Question: I'm having a small layout problem with jFreeChart (1.0.14, latest maven version). As images do more than words here:

note the vertical displacement of the bars relative to the sublabels "A", "B", "C", "D". I'm not sure if this is a bug or a mis-configuration. See the code attached below to reproduce.
This code is taken out of my current project, thus there might be some unnecessary stuff in there.
'''
package de.test;
import java.awt.Color;
import java.awt.Font;
import java.awt.GradientPaint;
import java.util.Arrays;
import java.util.HashSet;
import java.util.Map;
import java.util.Random;
import java.util.Set;
import java.util.TreeMap;
import java.util.TreeSet;
import javax.swing.JFrame;
import javax.swing.JMenuBar;
import org.jfree.chart.ChartFactory;
import org.jfree.chart.ChartPanel;
import org.jfree.chart.JFreeChart;
import org.jfree.chart.axis.CategoryLabelPosition;
import org.jfree.chart.axis.CategoryLabelPositions;
import org.jfree.chart.axis.CategoryLabelWidthType;
import org.jfree.chart.axis.SubCategoryAxis;
import org.jfree.chart.plot.CategoryPlot;
import org.jfree.chart.plot.PlotOrientation;
import org.jfree.chart.renderer.category.GroupedStackedBarRenderer;
import org.jfree.data.KeyToGroupMap;
import org.jfree.data.category.DefaultCategoryDataset;
import org.jfree.text.TextBlockAnchor;
import org.jfree.ui.RectangleAnchor;
import org.jfree.ui.TextAnchor;
public class MainFrame extends JFrame {
private static final long serialVersionUID = 5309704066433738856L;
private ChartPanel panel;
public static void main(String[] args) {
new MainFrame();
}
public MainFrame() {
JMenuBar menuBar = new JMenuBar();
setDefaultCloseOperation(EXIT_ON_CLOSE);
JFreeChart chart = ChartFactory.createStackedBarChart("", "", "", null, PlotOrientation.HORIZONTAL, false, true, false);
chart.setBackgroundPaint(getBackground());
chart.setTextAntiAlias(true);
panel = new ChartPanel(chart, 400, 400, 100, 100, 1000, 1000, true, false, false, true, false, false);
Set<String> subCategories = new TreeSet<>();
GroupedStackedBarRenderer groupedStackedBarRenderer = new GroupedStackedBarRenderer();
groupedStackedBarRenderer.setDrawBarOutline(true);
GradientPaint billPaint = new GradientPaint(0.0F, 0.0F, Color.GREEN.darker(), 0.0F, 0.0F, Color.GREEN);
GradientPaint creditPaint = new GradientPaint(0.0F, 0.0F, Color.RED.darker(), 0.0F, 0.0F, Color.RED);
SubCategoryAxis subCategoryAxis = new SubCategoryAxis(null);
subCategoryAxis.setCategoryLabelPositions(CategoryLabelPositions.replaceLeftPosition( //
subCategoryAxis.getCategoryLabelPositions(), //
new CategoryLabelPosition(RectangleAnchor.CENTER, TextBlockAnchor.BOTTOM_CENTER, TextAnchor.BOTTOM_CENTER, -Math.PI / 2,
CategoryLabelWidthType.CATEGORY, 1f)));
subCategoryAxis.setMinorTickMarksVisible(false);
subCategoryAxis.setAxisLineVisible(false);
subCategoryAxis.setTickLabelFont(subCategoryAxis.getLabelFont().deriveFont(Font.BOLD));
KeyToGroupMap keyToGroupMap = new KeyToGroupMap();
Map<String, Map<String, Map<String, Double>>> map = generateRandomSet(new HashSet<>(Arrays.asList("ab", "cd", "ef", "gh")),
new HashSet<>(Arrays.asList("A", "B", "C", "D")));
DefaultCategoryDataset dataset = new DefaultCategoryDataset();
for (String employee : map.keySet()) {
Map<String, Map<String, Double>> classMap = map.get(employee);
for (String serviceClass : classMap.keySet()) {
Map<String, Double> typeMap = classMap.get(serviceClass);
subCategories.add(serviceClass.toString());
Double billValue = typeMap.containsKey("RE") ? (Double) typeMap.get("RE") : 0D;
Double creditNoteValue = typeMap.containsKey("GU") ? (Double) typeMap.get("GU") : 0D;
Double effectiveValue = Math.max(0, billValue - creditNoteValue);
dataset.addValue(effectiveValue, serviceClass + " (RE)", employee);
dataset.addValue(creditNoteValue, serviceClass + " (GU)", employee);
}
}
CategoryPlot categoryPlot = (CategoryPlot) panel.getChart().getPlot();
categoryPlot.setDataset(dataset);
categoryPlot.setDomainAxis(subCategoryAxis);
categoryPlot.setRenderer(groupedStackedBarRenderer);
int counter = 0;
for (String subCategory : subCategories) {
groupedStackedBarRenderer.setSeriesPaint(counter * 2, billPaint);
groupedStackedBarRenderer.setSeriesPaint(counter++ * 2 + 1, creditPaint);
keyToGroupMap.mapKeyToGroup(subCategory + " (RE)", subCategory);
keyToGroupMap.mapKeyToGroup(subCategory + " (GU)", subCategory);
subCategoryAxis.addSubCategory(subCategory);
}
groupedStackedBarRenderer.setSeriesToGroupMap(keyToGroupMap);
setJMenuBar(menuBar);
add(panel);
setTitle("main.title");
pack();
setVisible(true);
}
private Map<String, Map<String, Map<String, Double>>> generateRandomSet(Set<String> emplNames, Set<String> subNames) {
Random rnd = new Random();
Map<String, Map<String, Map<String, Double>>> result = new TreeMap<>();
for (String empl : emplNames) {
Map<String, Map<String, Double>> emplData = new TreeMap<>();
for (String sub : subNames) {
Map<String, Double> subData = new TreeMap<>();
subData.put("RE", rnd.nextDouble() * 1000 + 1000);
subData.put("GU", rnd.nextDouble() * 1000);
emplData.put(sub, subData);
}
result.put(empl, emplData);
}
return result;
}
}
'''
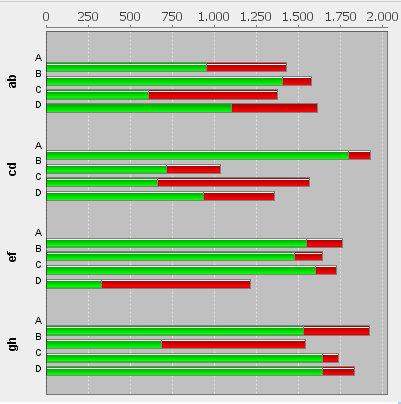
Answer: From source code of 'new KeyToGroupMap()', we can see that if default group is not specified, it will use '"Default Group"' as the default group. And this implicit default group will be counted in 'getGroupCount()' function.
'GroupedStackedBarRenderer' will calculate bar width, margins, and etc using group count. Possibly, one implicit group has been added when drawing bars. So the labels misalign bars.
: use 'A' as default group when creating 'KeyToGroupMap': 'KeyToGroupMap keyToGroupMap = new KeyToGroupMap("A");'
By the way, I am not sure it is a bug or not.
'''
/**
* Creates a new map with a default group named 'Default Group'.
*/
public KeyToGroupMap() {
this("Default Group");
}
/**
* Creates a new map with the specified default group.
*
* @param defaultGroup the default group (<code>null</code> not permitted).
*/
public KeyToGroupMap(Comparable defaultGroup) {
if (defaultGroup == null) {
throw new IllegalArgumentException("Null 'defaultGroup' argument.");
}
this.defaultGroup = defaultGroup;
this.groups = new ArrayList();
this.keyToGroupMap = new HashMap();
}
/**
* Returns the number of groups in the map.
*
* @return The number of groups in the map.
*/
public int getGroupCount() {
return this.groups.size() + 1;
}
'''